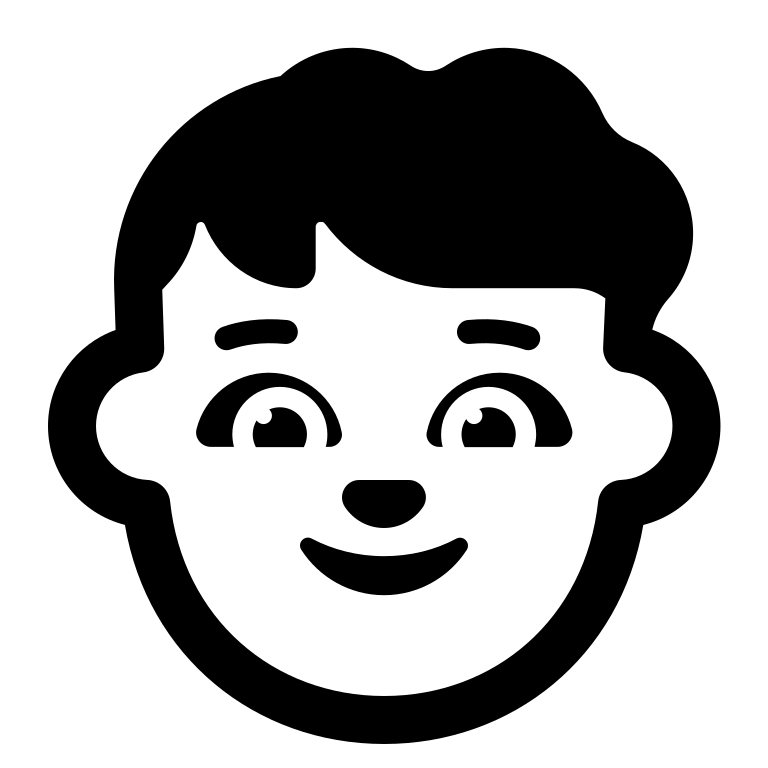
boy high contrast default